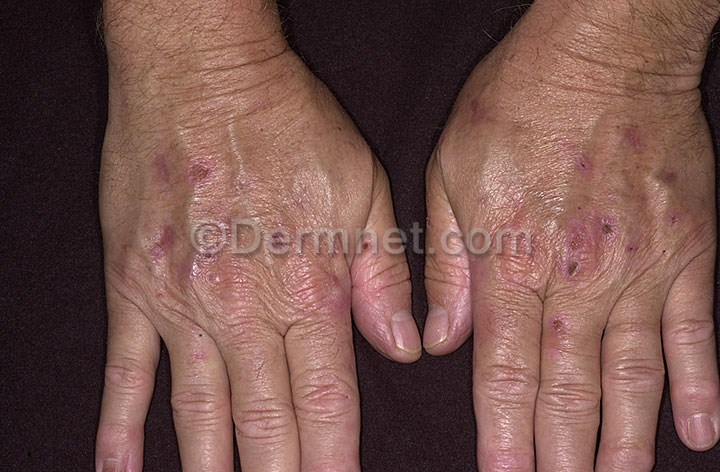
Disease: Light Diseases and Disorders of Pigmentation